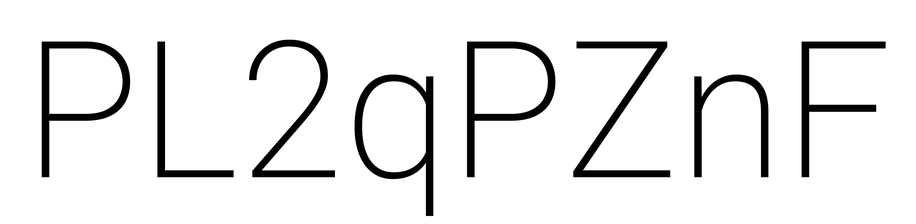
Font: Roboto_ExtraLight